Frequency: 99900
Velocity: 0,3100
Power: 37,3
Pulse duration: 0,0000001
Pass count: 1
Magnification: 10
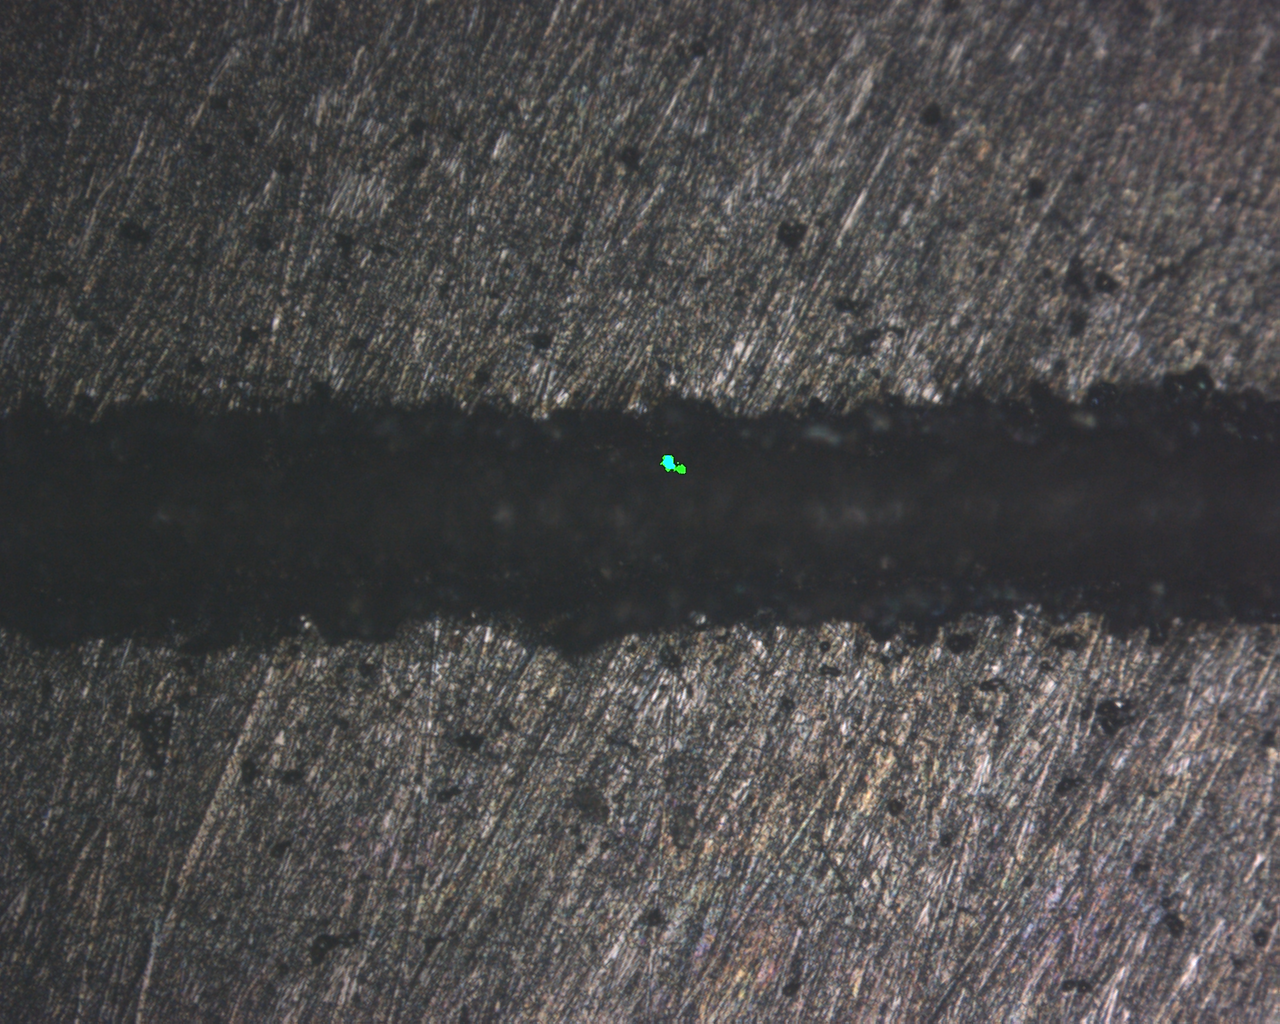
Measured width: 150.979
Other width: 92.096